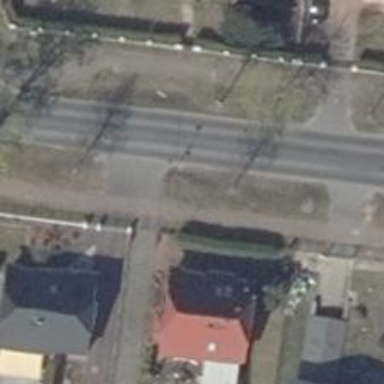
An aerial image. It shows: Path with sidewalk.